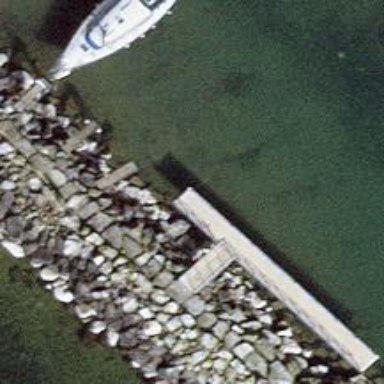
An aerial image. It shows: Man-made pier.